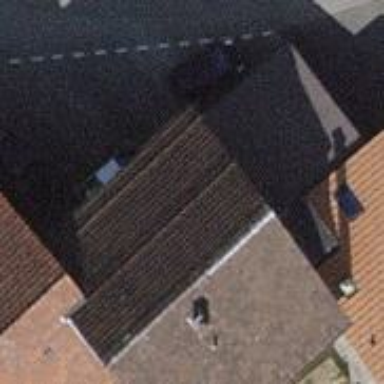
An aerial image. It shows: Garage building.